Interaction volume radius: 5 \u00c5
Interaction volume height: 30 \u00c5
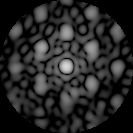
Disorder parameter: 0.4457